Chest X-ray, AP view. Patient: 57 years old, sex F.
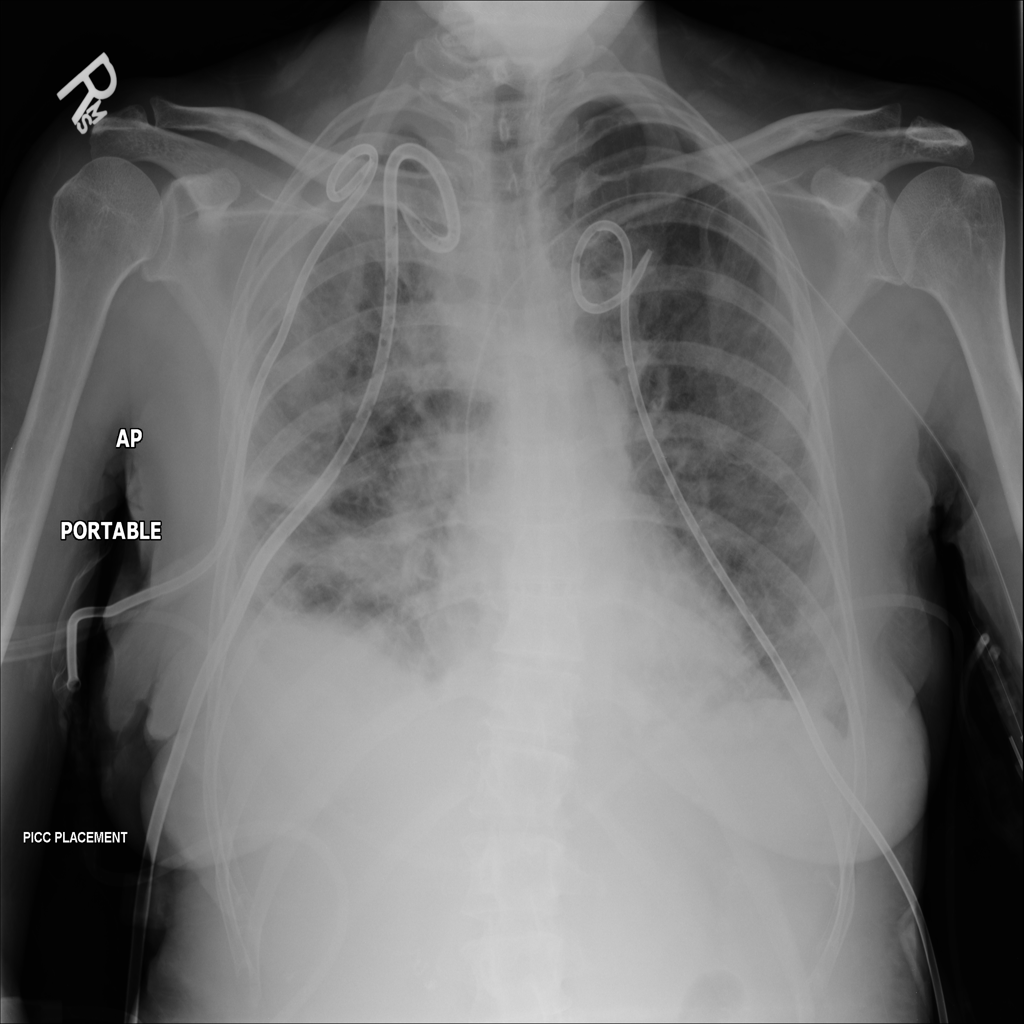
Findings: No Finding